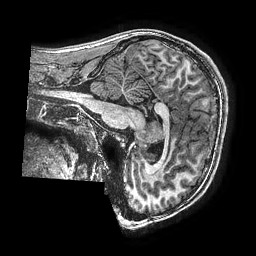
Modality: T1w
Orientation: sagittal
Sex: male
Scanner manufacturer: ge
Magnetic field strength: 3 T
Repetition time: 0.007644 s
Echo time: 0.003468 s